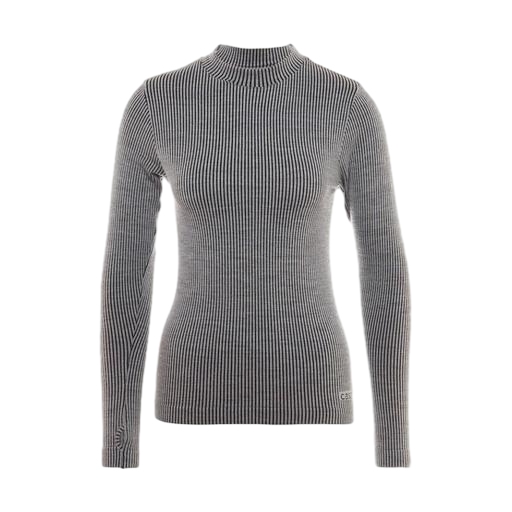
gray women's rib, high-neck top, long sleeved gray turtleneck, white background